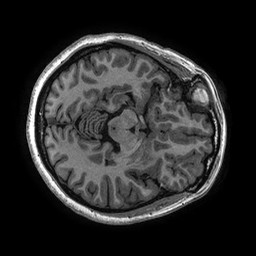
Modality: T1w
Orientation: axial
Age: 27
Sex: female
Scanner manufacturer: ge
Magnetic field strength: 3 T
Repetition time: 0.006952 s
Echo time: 0.00292 s